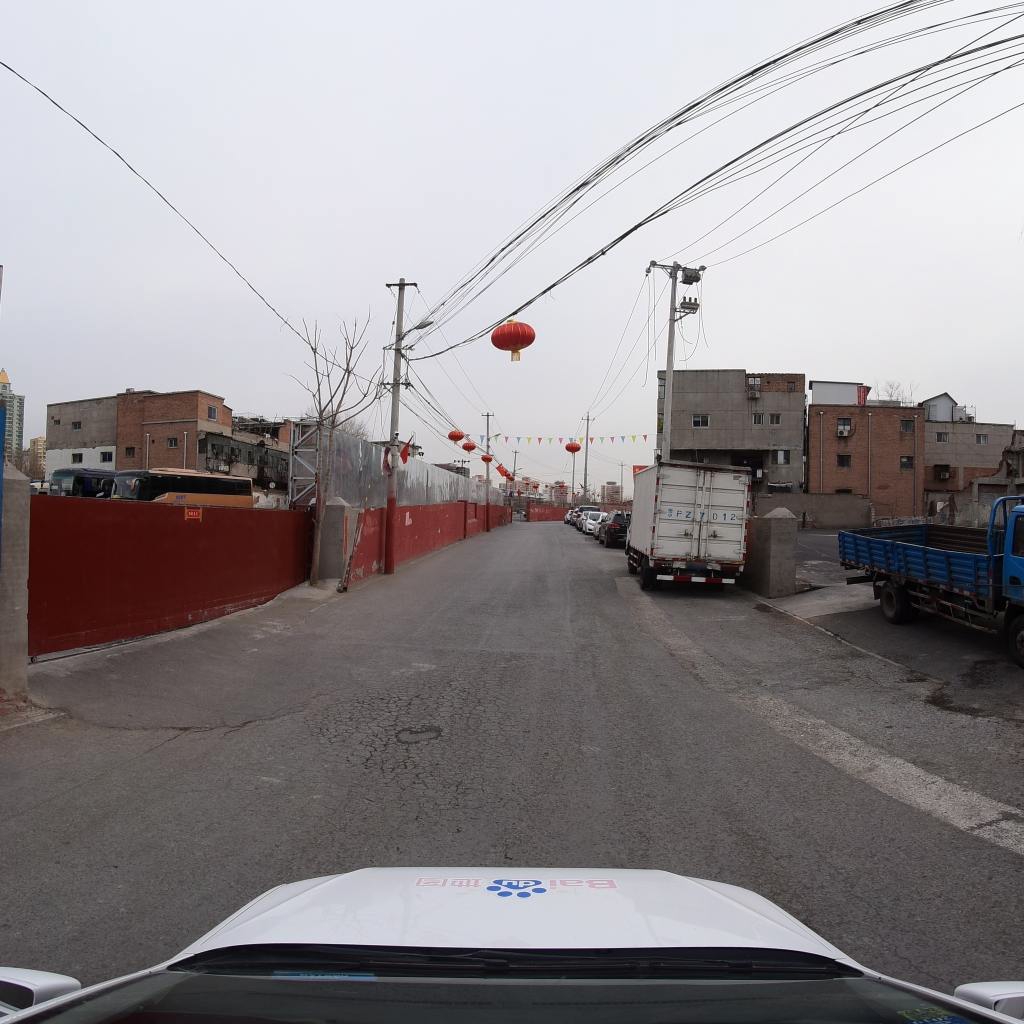
Region: Fengtai
Road damage annotations: longitudinal crack, alligator crack, pothole, longitudinal crack